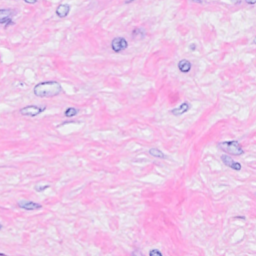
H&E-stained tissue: Breast